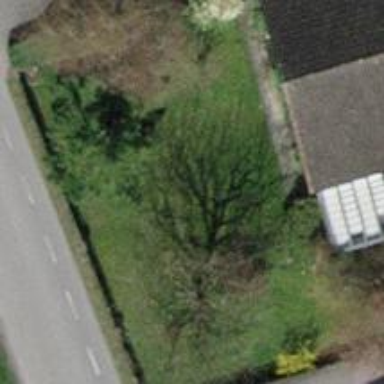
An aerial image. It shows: Garden tree with needle-leaved evergreen foliage.